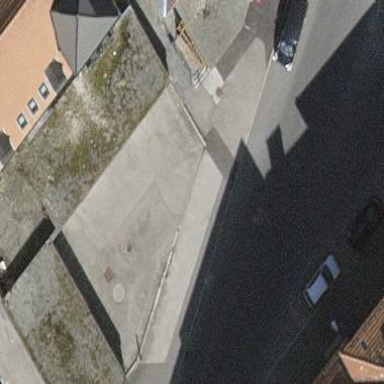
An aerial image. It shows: Garages with flat roofs.